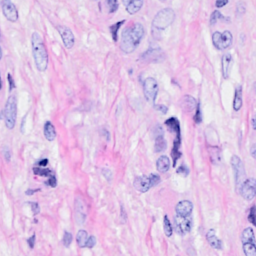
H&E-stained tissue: Breast